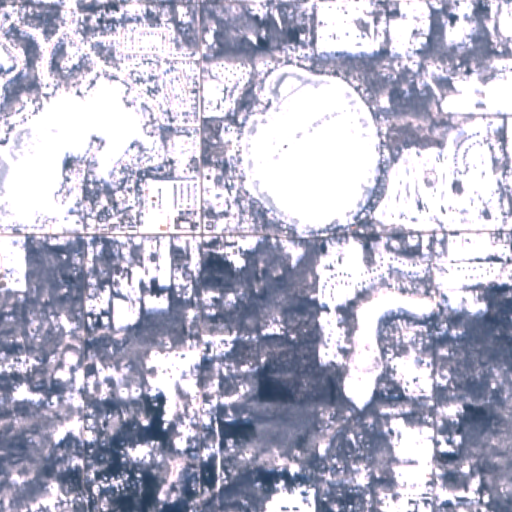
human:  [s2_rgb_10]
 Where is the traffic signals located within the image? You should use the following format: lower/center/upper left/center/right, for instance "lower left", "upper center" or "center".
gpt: The traffic signals is located in the center of the image.
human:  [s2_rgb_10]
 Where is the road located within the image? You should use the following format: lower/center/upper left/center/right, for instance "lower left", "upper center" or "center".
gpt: There is no road in the image.